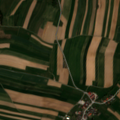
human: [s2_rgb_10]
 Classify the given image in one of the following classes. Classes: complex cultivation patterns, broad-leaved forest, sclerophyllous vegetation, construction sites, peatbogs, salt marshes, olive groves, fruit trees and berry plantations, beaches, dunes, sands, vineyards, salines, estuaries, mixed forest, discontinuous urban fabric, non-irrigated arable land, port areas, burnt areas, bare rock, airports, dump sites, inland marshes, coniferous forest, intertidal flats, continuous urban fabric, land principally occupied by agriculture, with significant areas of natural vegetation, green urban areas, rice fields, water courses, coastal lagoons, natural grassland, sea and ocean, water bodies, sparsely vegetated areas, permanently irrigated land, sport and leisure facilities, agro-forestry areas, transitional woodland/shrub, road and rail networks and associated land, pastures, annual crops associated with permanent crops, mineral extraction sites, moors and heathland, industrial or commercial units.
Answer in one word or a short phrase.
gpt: discontinuous urban fabric, non-irrigated arable land, land principally occupied by agriculture, with significant areas of natural vegetation